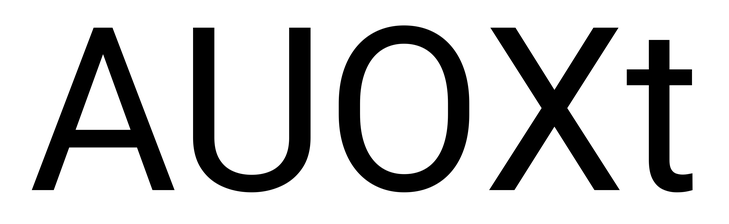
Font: Roboto_Regular